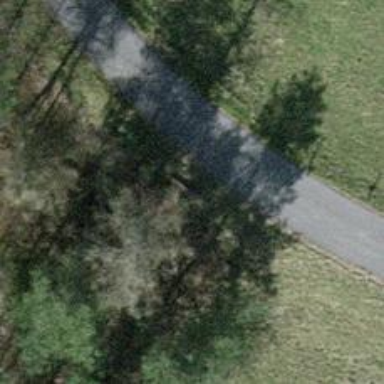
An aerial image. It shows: Brown bench in the vicinity.